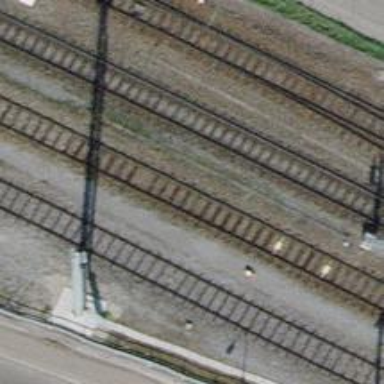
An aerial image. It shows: Rail siding with electrified contact lines.